Question: I was looking at the contents of my application and I found the file Assets.car in the resources folder of my application along with some nibs:

My question is: What is this file and what does it have to do with the application? What kind of data does it contain?
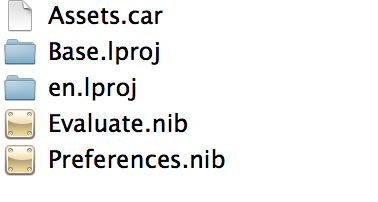
Answer: It is the "compiled" version of the assets catalog.